Question: I have a table called 'test' and it has 4 columns, id,name,address,telephone.there are so many duplicate data. What i want is query to add telephone numbers to fist row with a '/' and delete other rows. please see the image.
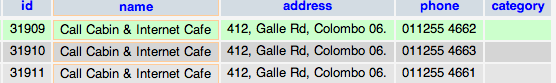
Answer: Quick try.
You can do this to add all the phone numbers to the first record (comma separated, you can add a parm to change this to a slash instead but this would be an even worse idea)
'''
UPDATE test a
INNER JOIN (SELECT name, address, GROUP_CONCAT(phone) AS AllPhone, MIN(id) AS MinId FROM test GROUP BY name, address) b
ON a.name = b.name
AND a.address = b.address
AND a.id = b.MinId
SET a.phone = b.AllPhone
'''
Then delete the others with something like this
'''
DELETE a
FROM test a
LEFT JOIN (SELECT name, address, MIN(id) AS MinId FROM test GROUP BY name, address) b
ON a.id = b.MinId
WHERE b.MinId IS NULL
'''
Note that this going to give you a delimited list of phone numbers for a name / address which is a major pain to deal with in future, and a sign of a badly designed database.